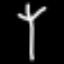
Label: fork